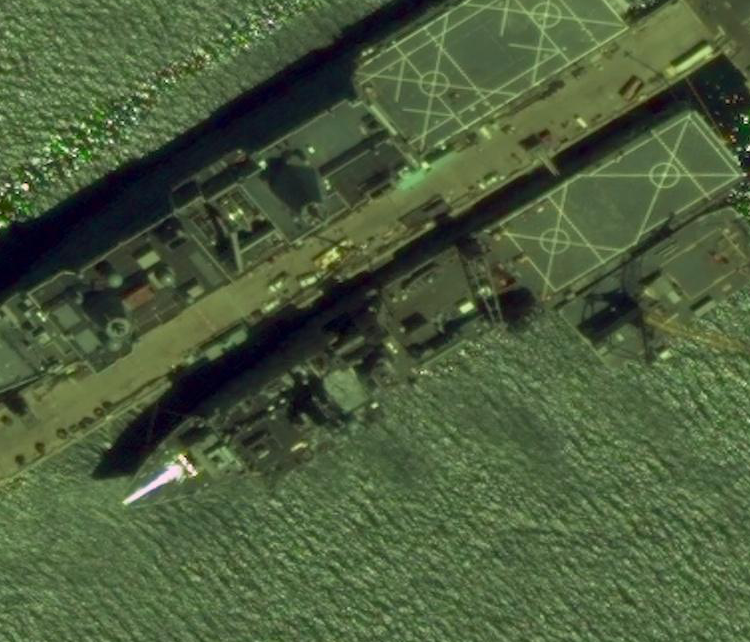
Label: combat